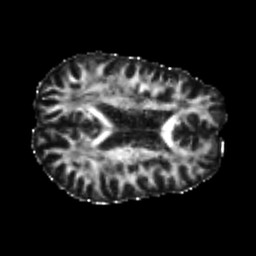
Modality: FA
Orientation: axial
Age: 26
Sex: male
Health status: healthy
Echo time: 0.074 s